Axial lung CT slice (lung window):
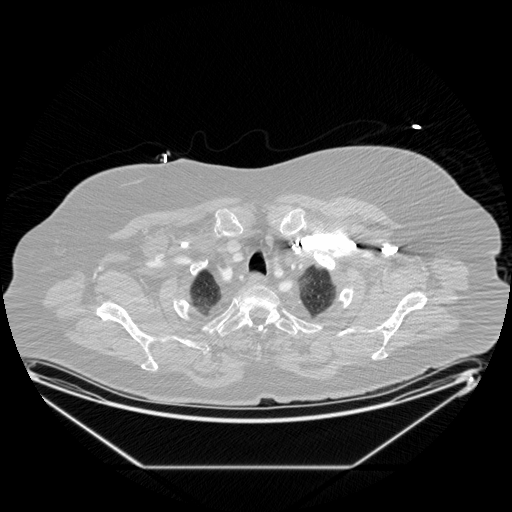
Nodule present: no